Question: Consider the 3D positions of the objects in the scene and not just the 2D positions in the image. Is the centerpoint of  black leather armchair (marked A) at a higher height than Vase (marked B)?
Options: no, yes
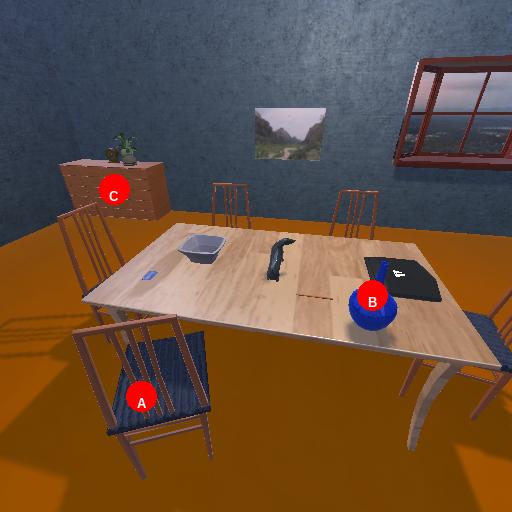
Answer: no